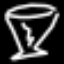
Label: hourglass